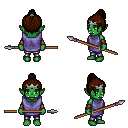
a pixel art fantasy rpg character, female body template, orc, green skin, chain tabard jacket, metal pants, brown short topknot hairstyle, silver tiara, leather bracers, spear, four views (front, back, left, right), 2x2 character sprite sheet, small pixel art, hard edges, no anti-aliasing